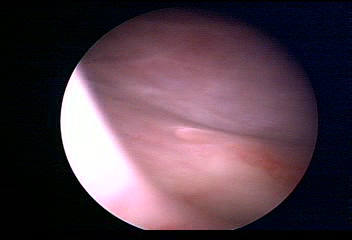
Modality: WLC
Class: Normal mucosa
Bladder cancer association: No